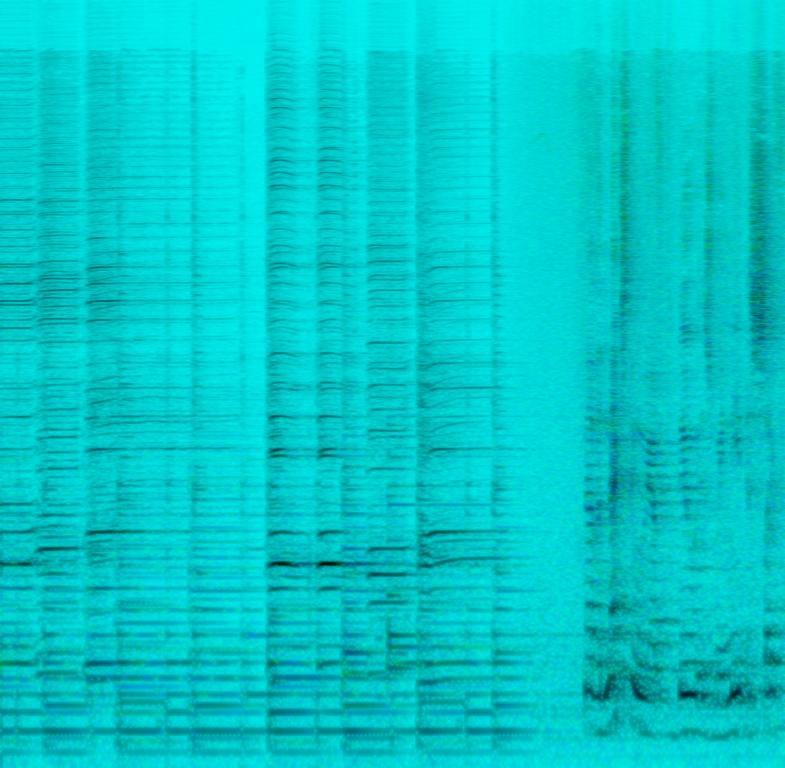
This blues song features a solo played on a harmonica. It starts off with the harmonica playing three descending notes. This is followed by the same three notes but the first note is played twice followed by the remaining two notes. This is accompanied by a guitar playing a rock and roll strumming pattern. The bass plays the root note of the chord. A piano plays in the background. There are no voices in this song. This song can be played in a bar scene in a movie.